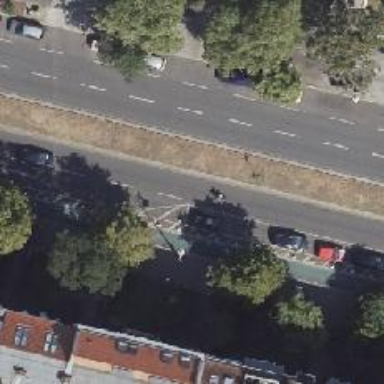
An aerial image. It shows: Secondary road with asphalt surface and lane markings. It is dual carriageway.